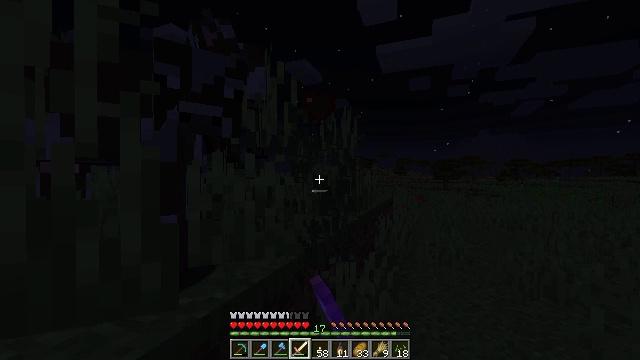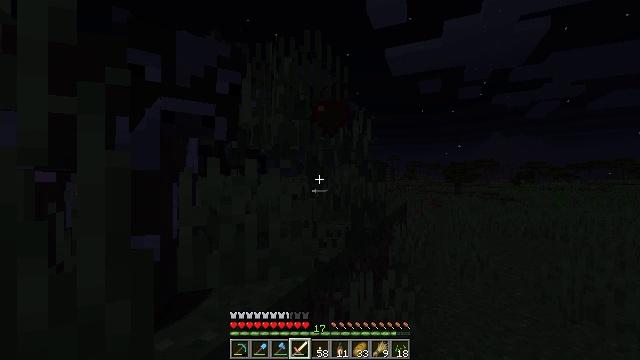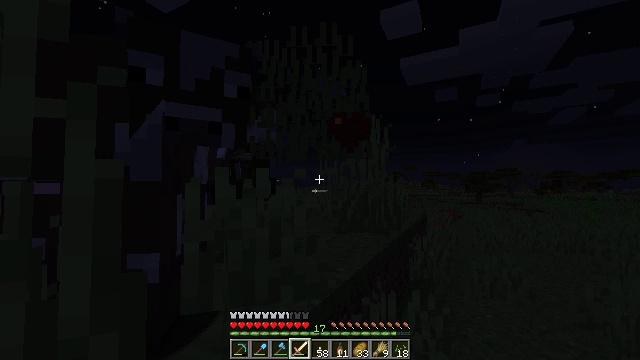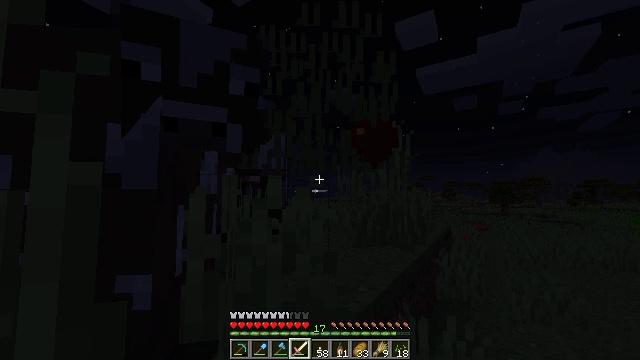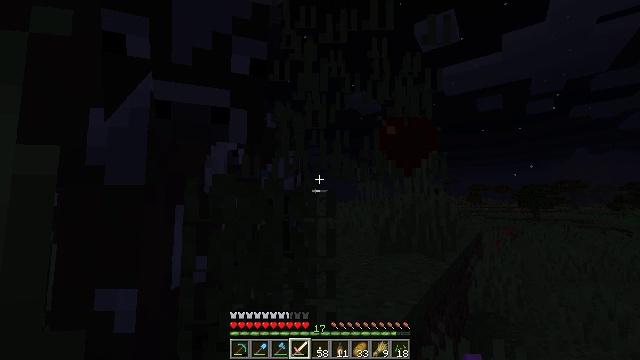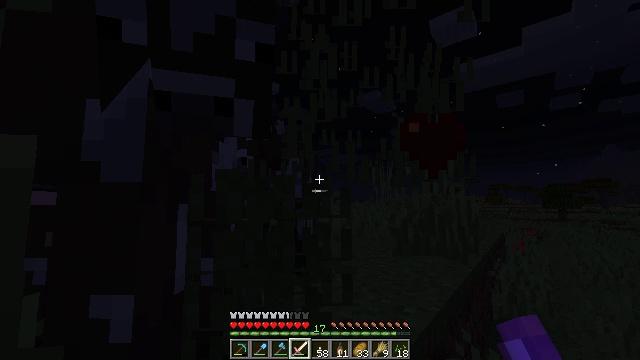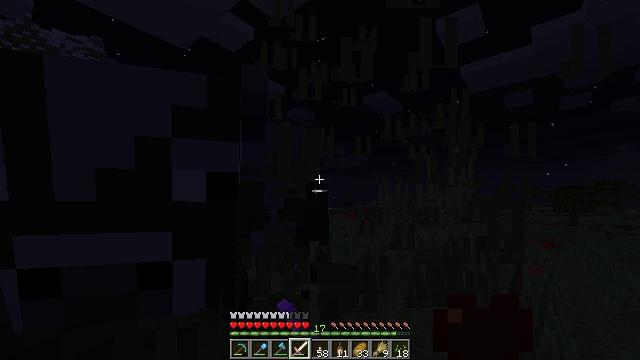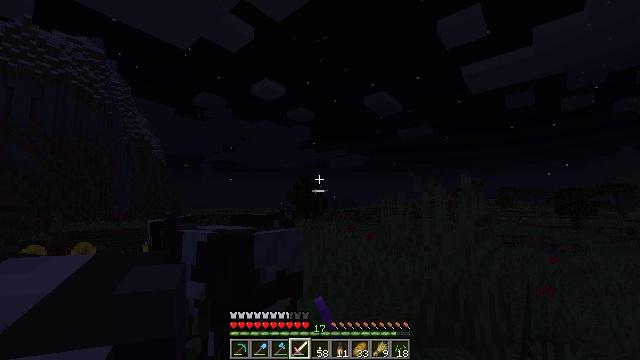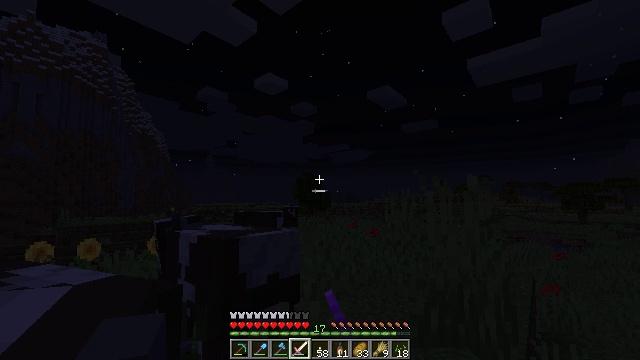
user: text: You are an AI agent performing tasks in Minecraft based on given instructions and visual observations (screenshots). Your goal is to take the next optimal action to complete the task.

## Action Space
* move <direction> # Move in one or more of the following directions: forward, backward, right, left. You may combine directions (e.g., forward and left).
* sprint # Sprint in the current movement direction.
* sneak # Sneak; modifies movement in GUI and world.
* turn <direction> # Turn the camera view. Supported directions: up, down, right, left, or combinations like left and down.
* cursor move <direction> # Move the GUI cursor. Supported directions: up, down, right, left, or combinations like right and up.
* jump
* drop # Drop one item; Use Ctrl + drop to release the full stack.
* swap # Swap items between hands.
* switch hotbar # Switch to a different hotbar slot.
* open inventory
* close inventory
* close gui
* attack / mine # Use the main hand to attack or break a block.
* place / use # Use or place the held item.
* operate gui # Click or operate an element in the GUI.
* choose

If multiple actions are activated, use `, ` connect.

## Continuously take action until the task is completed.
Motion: motion action
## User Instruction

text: Mine the grass in the plains.
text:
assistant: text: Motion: move forward, turn left, attack / mine
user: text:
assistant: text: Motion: move forward, turn left and up
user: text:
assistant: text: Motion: move forward, turn left and up
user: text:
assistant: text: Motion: move forward, turn left, attack / mine
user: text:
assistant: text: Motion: move forward, turn left, attack / mine, jump
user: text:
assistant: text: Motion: move forward, turn left, attack / mine, jump
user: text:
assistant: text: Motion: move forward, attack / mine, jump
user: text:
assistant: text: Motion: move forward and move left, turn down, jump
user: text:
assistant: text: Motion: jump